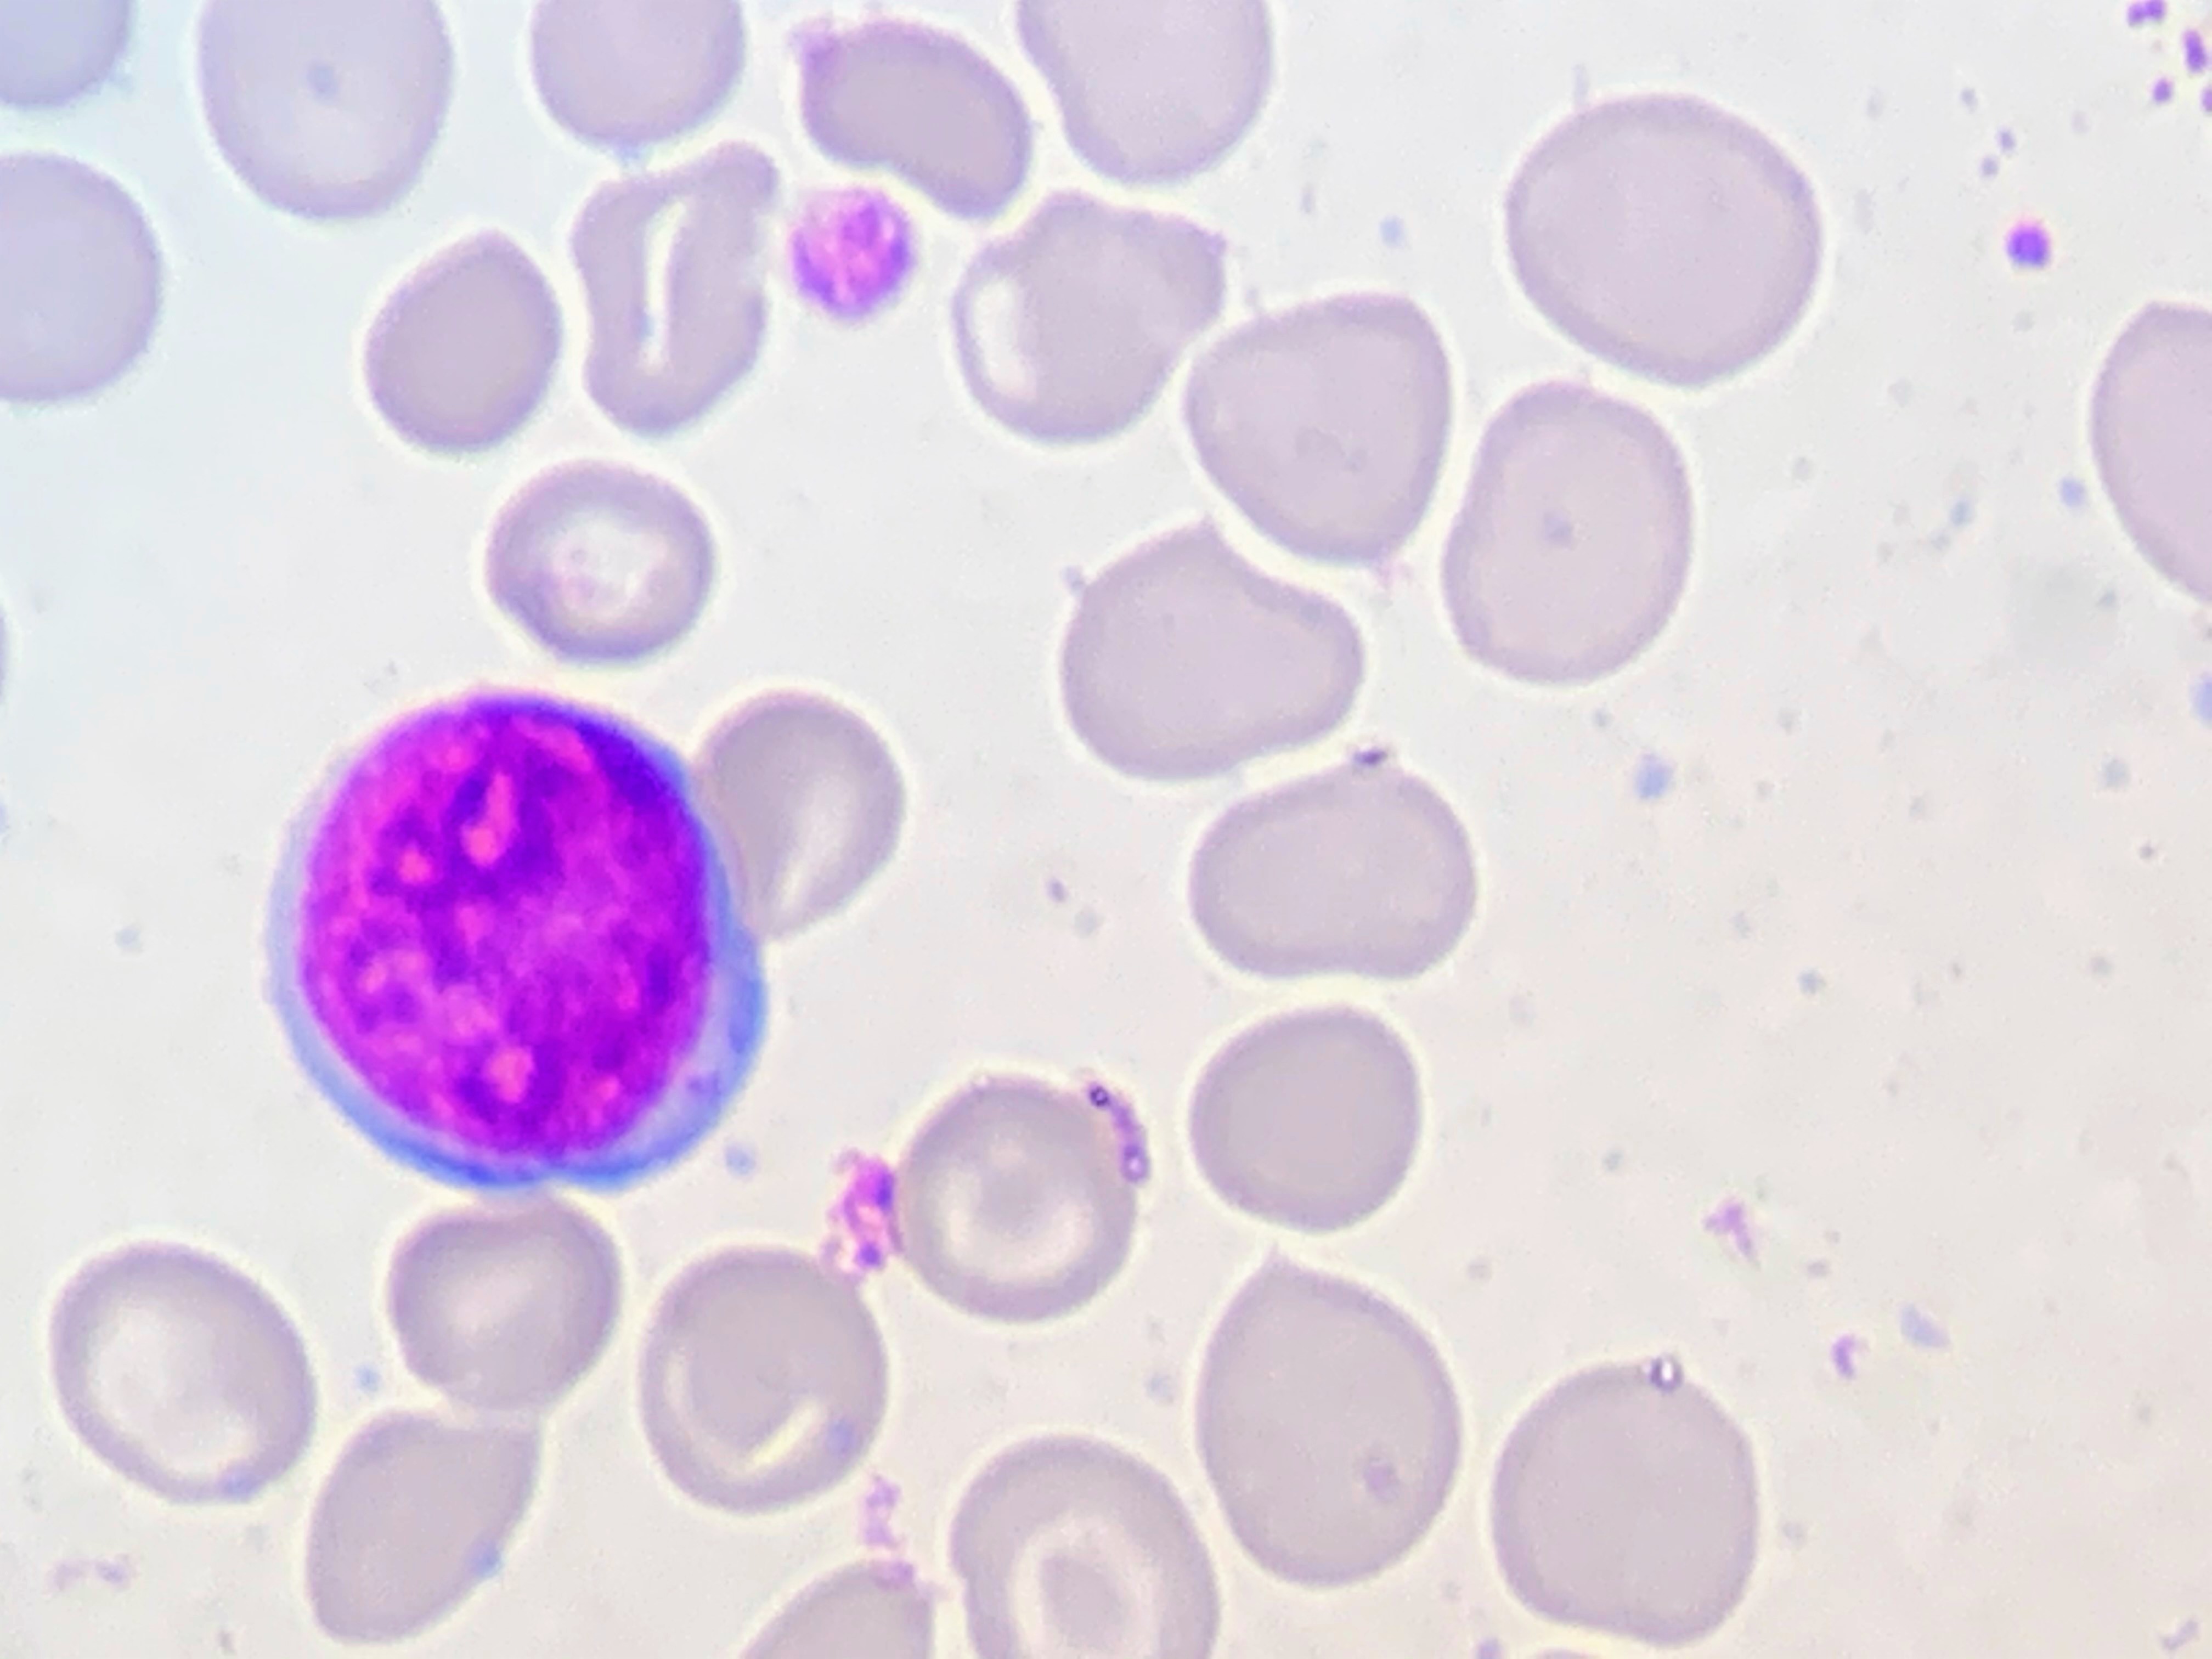
Cell type: BLAST CELLS